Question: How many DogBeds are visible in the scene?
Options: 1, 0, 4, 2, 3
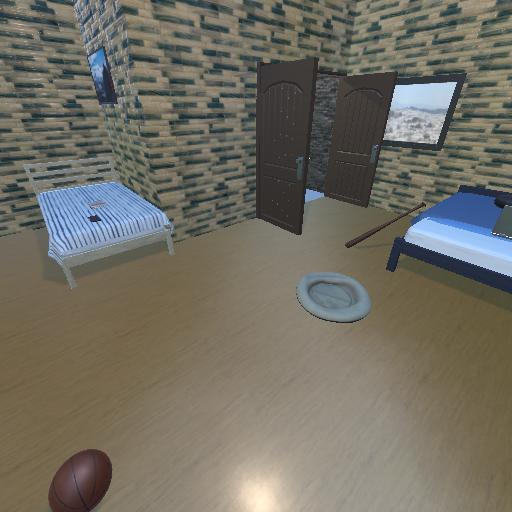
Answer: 1